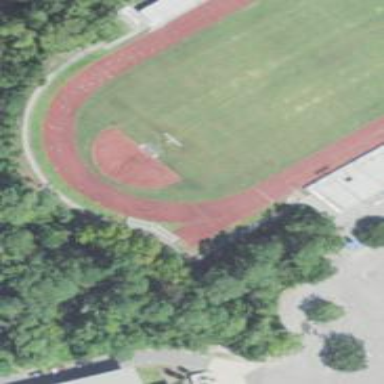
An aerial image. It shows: Track located within leisure land area.